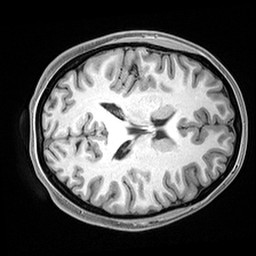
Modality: T1w
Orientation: axial
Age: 21
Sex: female
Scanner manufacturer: siemens
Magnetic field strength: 3 T
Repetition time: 2.4 s
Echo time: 0.00217 s